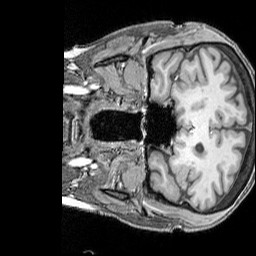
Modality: T1w
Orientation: coronal
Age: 69
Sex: female
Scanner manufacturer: siemens
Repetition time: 2.3 s
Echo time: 0.00226 s